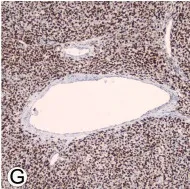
Imaging and immunohistochemical staining related to the pathological diagnosis of malignant solitary fibrous tumor. (G), Immunohistochemical analysis showed diffuse strong expression of STAT6 protein in tumor cells; 100x magnification.
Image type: pathology (immunostaining)